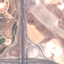
Land use / land cover class: Highway